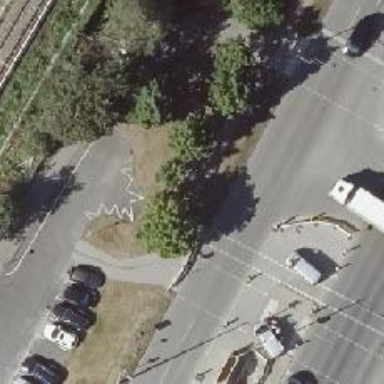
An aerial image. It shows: Cycleway.